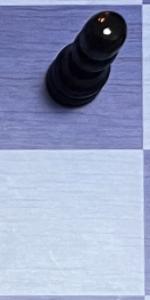
Label: Empty